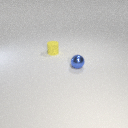
small blue metal sphere in front of small yellow rubber cylinder